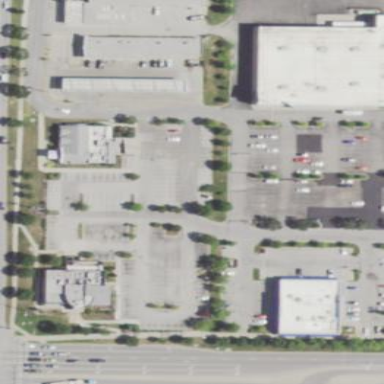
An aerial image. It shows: Retail area.